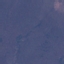
Land use / land cover class: HerbaceousVegetation